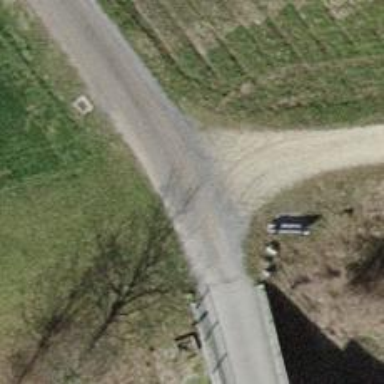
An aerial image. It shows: Unclassified road.